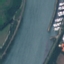
Land use / land cover class: River